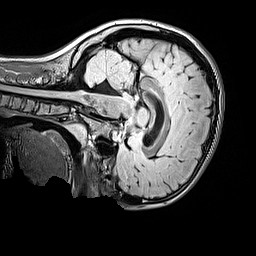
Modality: FLAIR
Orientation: sagittal
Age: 10
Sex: male
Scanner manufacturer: siemens
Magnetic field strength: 3 T
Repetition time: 5 s
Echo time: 0.388 s